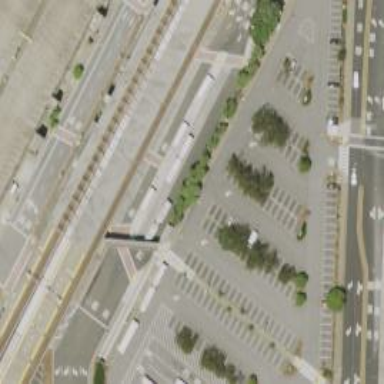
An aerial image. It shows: Busway road with sidewalk on the left side.